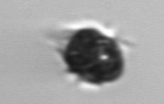
Label: Mesodinium